Question:
Example without FFmpeg:
<URL>
<URL>
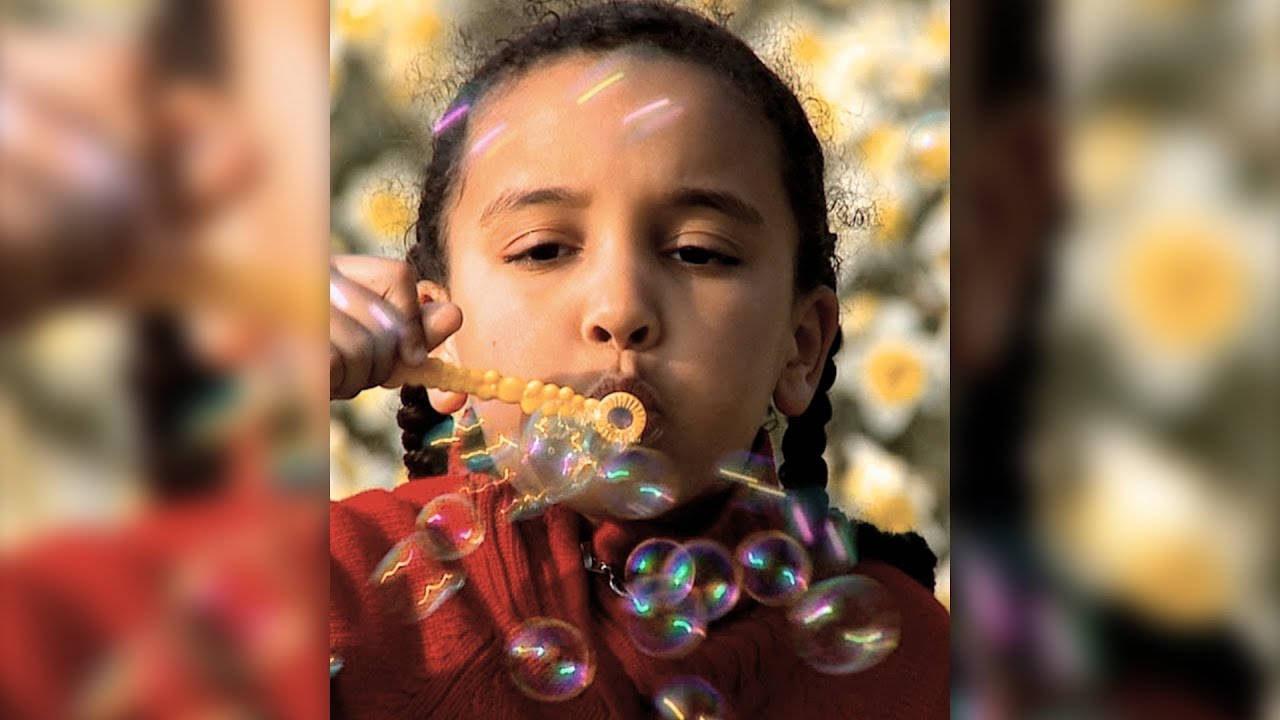
Answer: I solved!
'''
ffmpeg -i input.mp4 -lavfi '[0:v]scale=ih*16/9:-1,boxblur=luma_radius=min(h\,w)/20:luma_power=1:chroma_radius=min(cw\,ch)/20:chroma_power=1[bg];[bg][0:v]overlay=(W-w)/2:(H-h)/2,crop=h=iw*9/16' -vb 800K output.webm
'''
Input: <URL>
Output: <URL>